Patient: sex M, age 42
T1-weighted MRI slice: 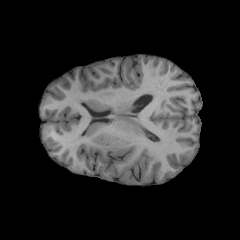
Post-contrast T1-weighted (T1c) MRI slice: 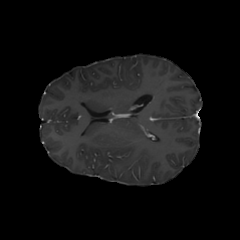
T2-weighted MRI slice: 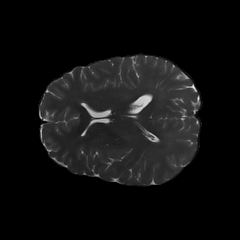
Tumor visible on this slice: no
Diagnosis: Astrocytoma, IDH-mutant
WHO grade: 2